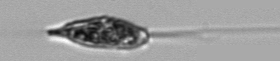
Label: Euglena